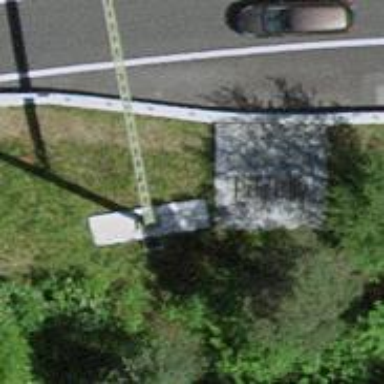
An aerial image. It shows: Gantry structure.